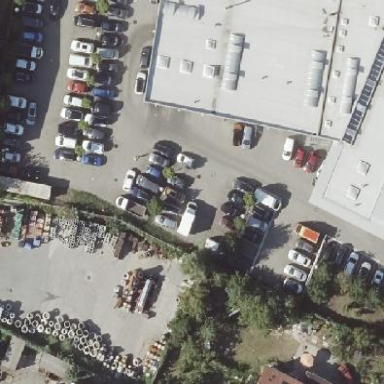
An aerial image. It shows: Parking area with surface.